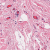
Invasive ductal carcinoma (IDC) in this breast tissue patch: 0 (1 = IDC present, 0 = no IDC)